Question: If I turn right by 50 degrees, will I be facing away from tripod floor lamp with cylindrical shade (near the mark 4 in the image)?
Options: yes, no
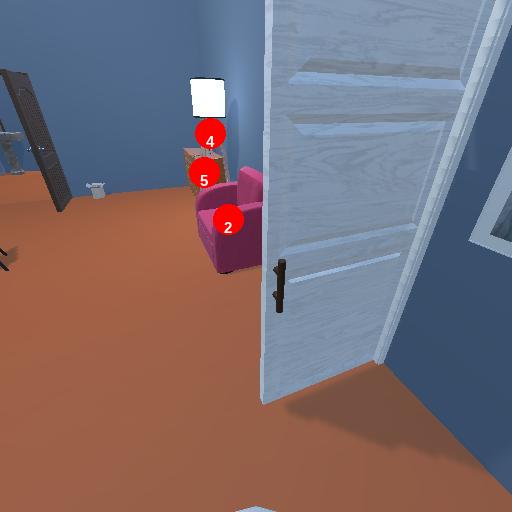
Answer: yes